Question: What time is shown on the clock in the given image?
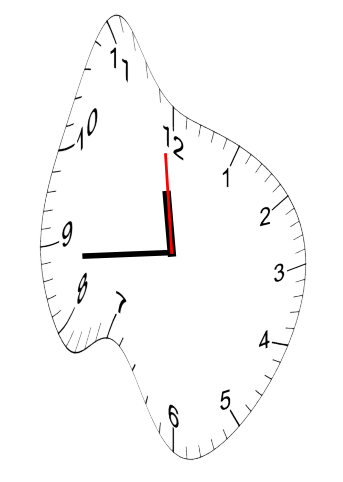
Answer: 11:43:59